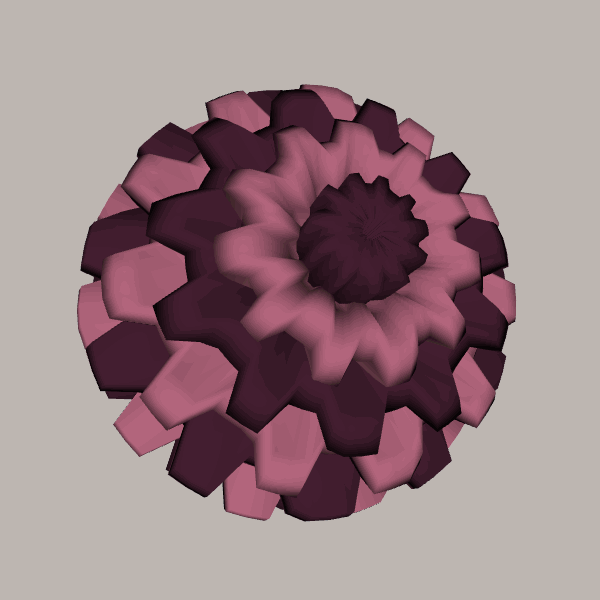
Background: light